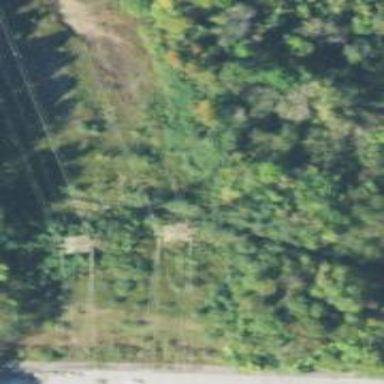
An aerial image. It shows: Lattice structure tower used for power transmission.